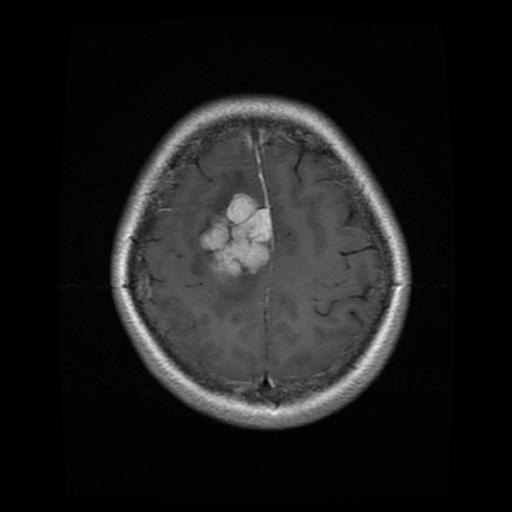
Label: meningioma